Interaction volume radius: 5 \u00c5
Interaction volume height: 10 \u00c5
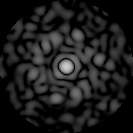
Disorder parameter: 0.8296